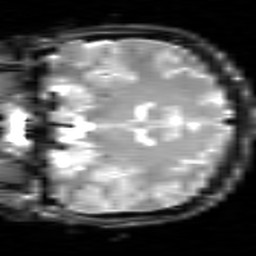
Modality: inplaneT2
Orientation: coronal
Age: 24
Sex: female